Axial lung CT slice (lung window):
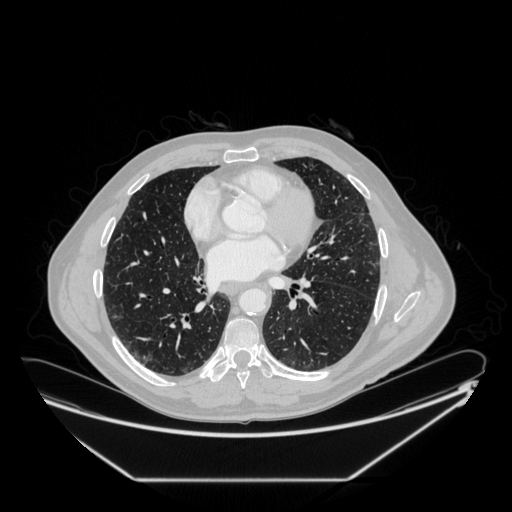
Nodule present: no